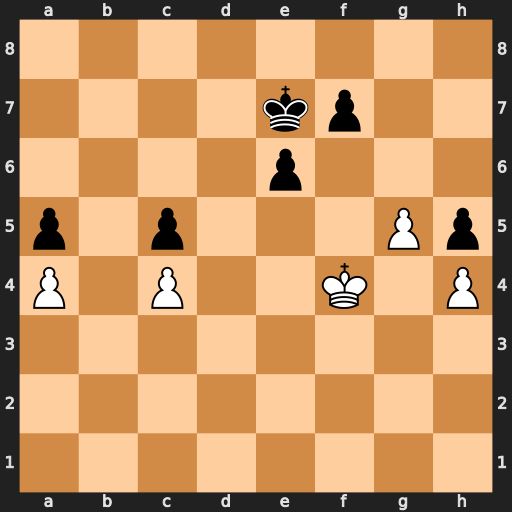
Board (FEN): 8/4kp2/4p3/p1p3Pp/P1P2K1P/8/8/8
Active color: w
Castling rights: -
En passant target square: -
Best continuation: Ke5 Kd7 Kf6 Ke8 g6 fxg6 Kxg6